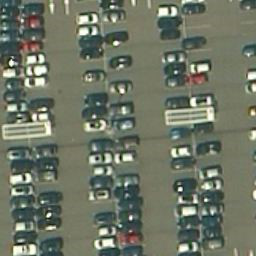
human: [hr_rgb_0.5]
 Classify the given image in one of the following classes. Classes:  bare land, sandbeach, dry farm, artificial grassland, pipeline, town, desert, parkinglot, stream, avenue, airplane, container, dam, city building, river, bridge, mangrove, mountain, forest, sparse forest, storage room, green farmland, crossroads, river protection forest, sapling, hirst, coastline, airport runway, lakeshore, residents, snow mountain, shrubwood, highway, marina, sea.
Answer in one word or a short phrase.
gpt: parkinglot